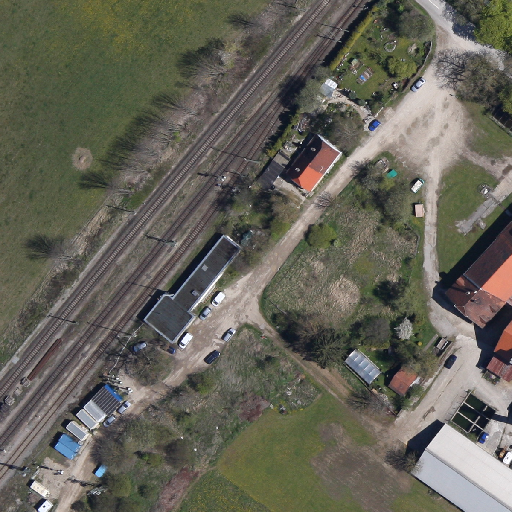
Referring expression: car in the parking area